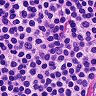
Metastatic tissue present: no